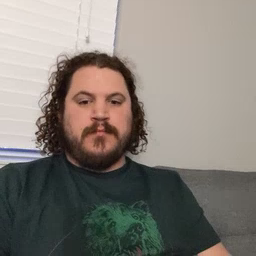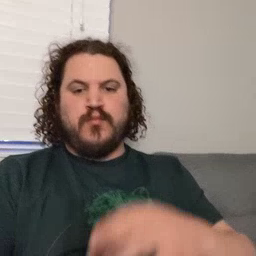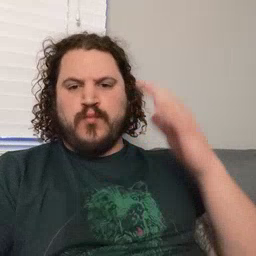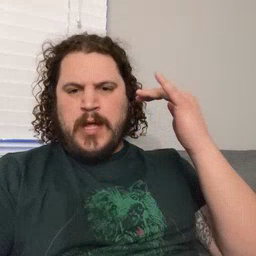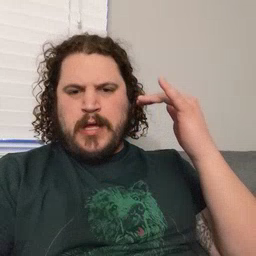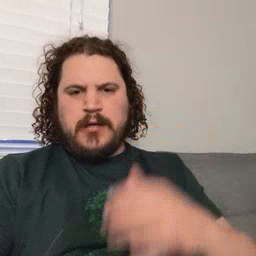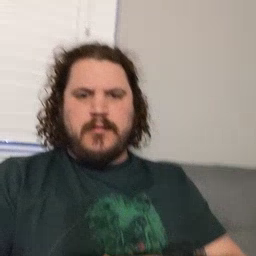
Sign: why